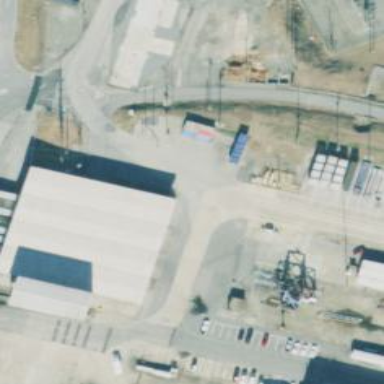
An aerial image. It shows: Industrial building.